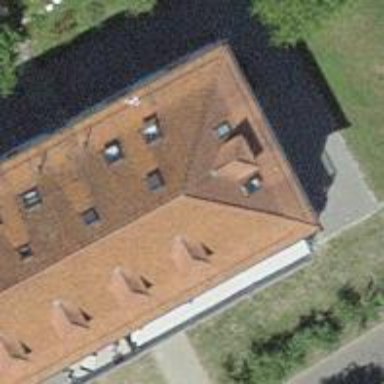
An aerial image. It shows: Residential apartments with hipped roof shape.